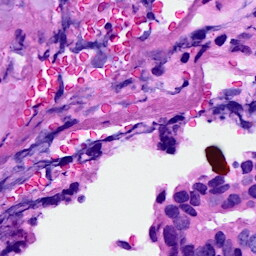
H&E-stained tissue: Breast